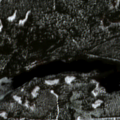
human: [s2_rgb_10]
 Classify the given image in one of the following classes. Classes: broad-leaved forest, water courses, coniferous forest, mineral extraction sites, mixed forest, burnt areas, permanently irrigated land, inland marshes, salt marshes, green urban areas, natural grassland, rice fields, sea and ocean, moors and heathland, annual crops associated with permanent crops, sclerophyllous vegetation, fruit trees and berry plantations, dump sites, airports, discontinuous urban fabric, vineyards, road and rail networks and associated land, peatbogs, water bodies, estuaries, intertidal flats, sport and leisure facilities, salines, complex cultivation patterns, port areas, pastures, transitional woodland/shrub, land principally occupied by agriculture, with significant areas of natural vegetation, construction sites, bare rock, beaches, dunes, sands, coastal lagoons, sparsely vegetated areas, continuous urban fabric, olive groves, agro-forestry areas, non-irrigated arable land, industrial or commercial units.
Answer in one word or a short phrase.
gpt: coniferous forest, transitional woodland/shrub, water bodies